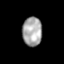
Tissue: skin
Cell type: Epithelial cells
Senescence score: 0.192
Nuclear area (px): 562
Mean DAPI intensity: 166.715